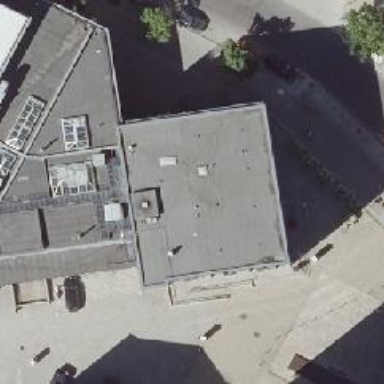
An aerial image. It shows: Cafe.